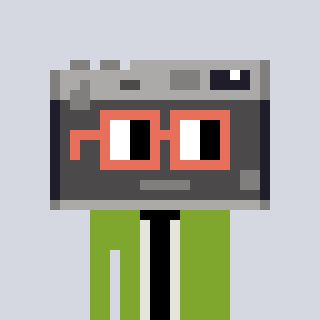
a pixel art character with square orange glasses, a camera-shaped head and a slimegreen-colored body on a cool background